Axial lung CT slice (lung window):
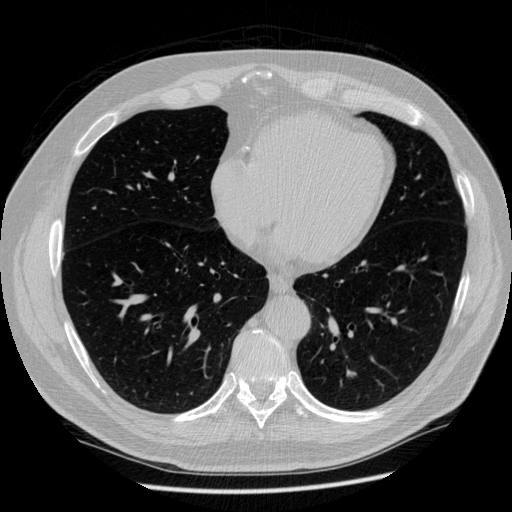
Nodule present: no